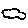
Label: cloud